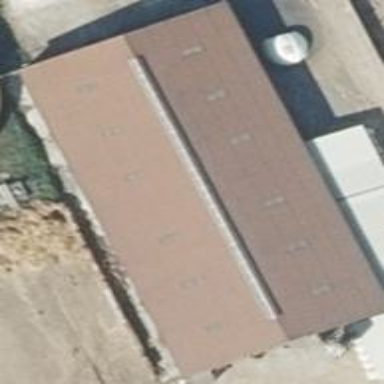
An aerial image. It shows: Red gabled farm auxiliary building with its roof oriented along.